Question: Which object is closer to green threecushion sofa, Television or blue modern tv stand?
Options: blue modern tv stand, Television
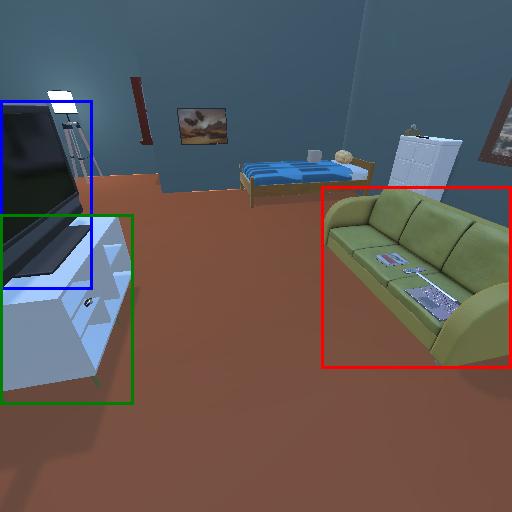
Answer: blue modern tv stand